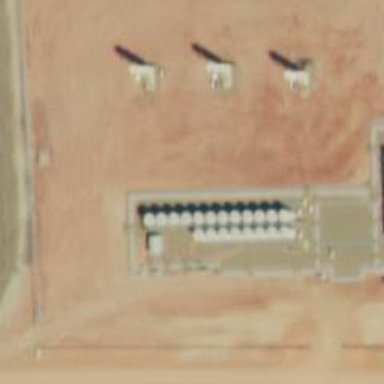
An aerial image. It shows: Storage tank that is man-made.